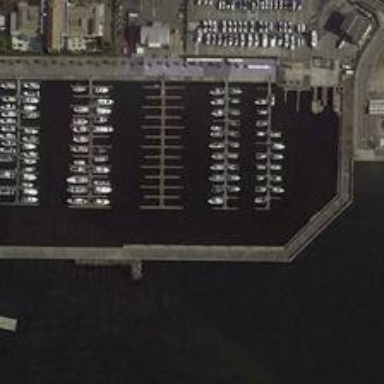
Here is a port with boats both in the sea and on the shore .